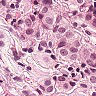
Metastatic tissue present: yes